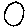
Label: moon